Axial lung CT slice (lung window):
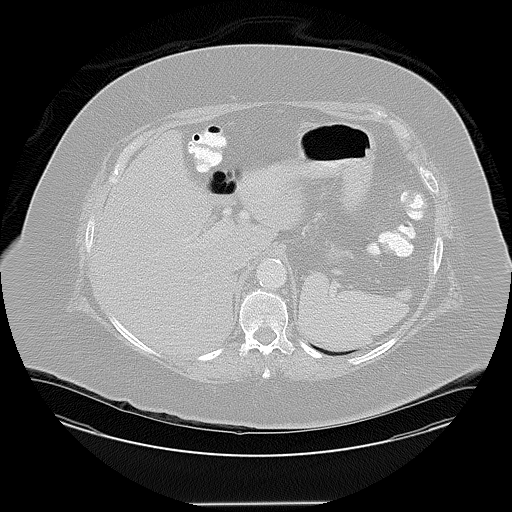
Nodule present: no